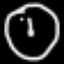
Label: clock